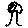
Label: tree